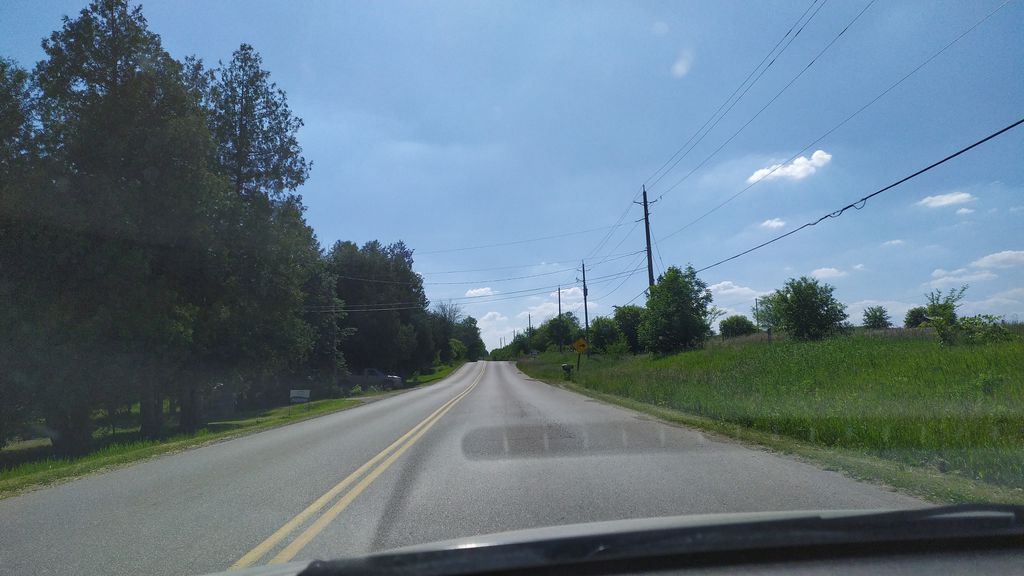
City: kitchener-waterloo